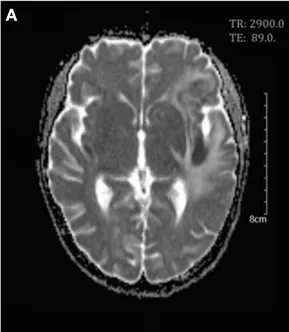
Cerebral magnetic resonance imaging on day 25. Axial T2-weighed scan.
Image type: radiology (mri)